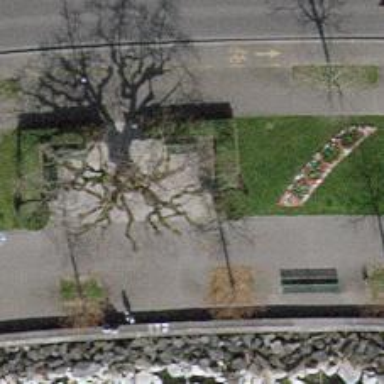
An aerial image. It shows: Bench.